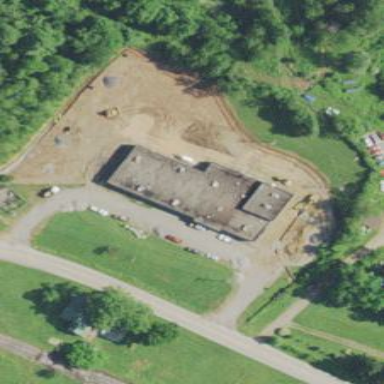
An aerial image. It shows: School building.